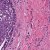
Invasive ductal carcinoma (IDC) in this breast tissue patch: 0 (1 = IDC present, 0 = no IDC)